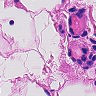
Metastatic tissue present: no